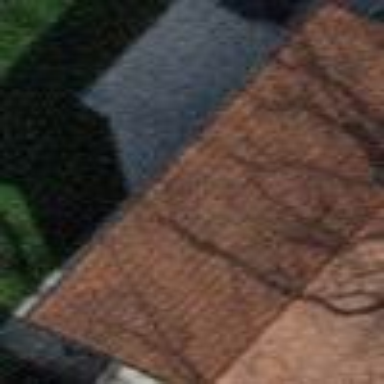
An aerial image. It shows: View of roof of building.